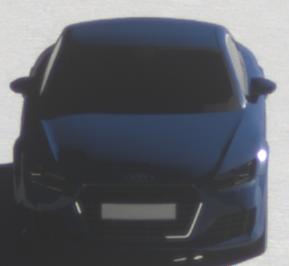
Make: Audi
Model: TT Coupé 1.8 TFSI
Detailed model: TT (8S) Coupé
Model produced from: 2015/08
Model produced until: 2018/06
Doors: 3
Color: blue
Road condition: dry road
Daytime: sunrise or sunset
Contrast: high contrast